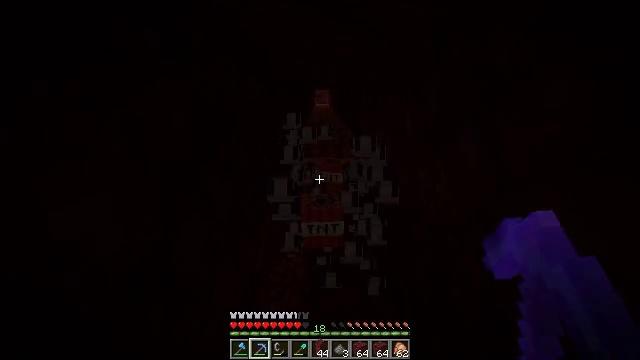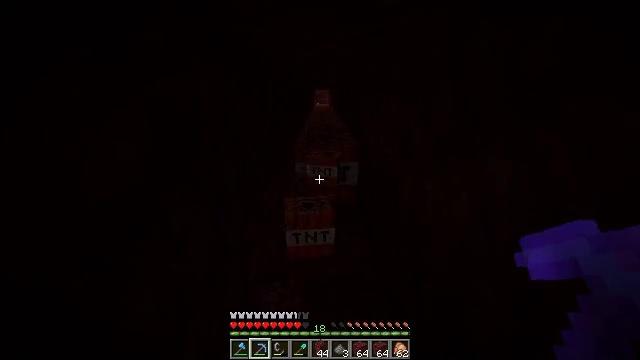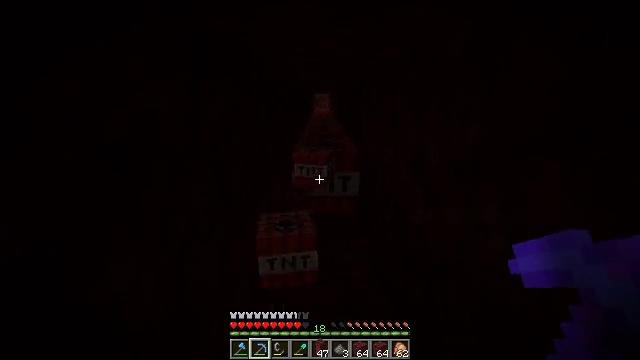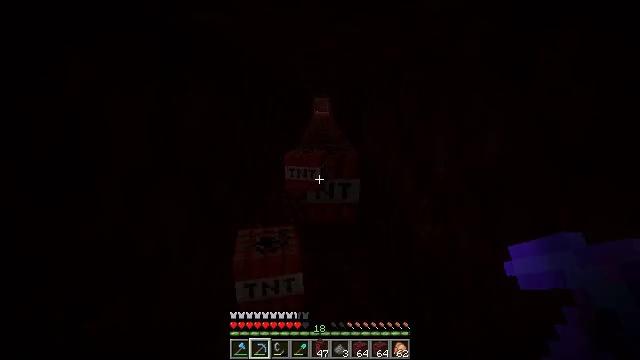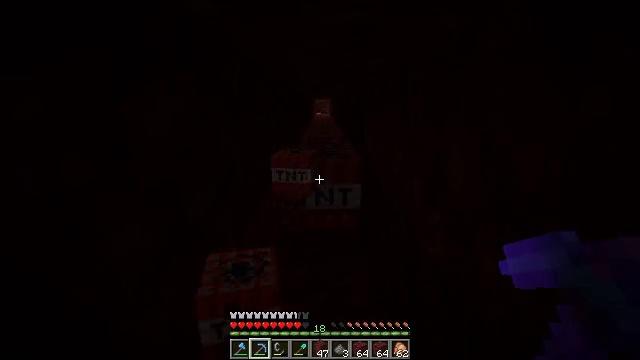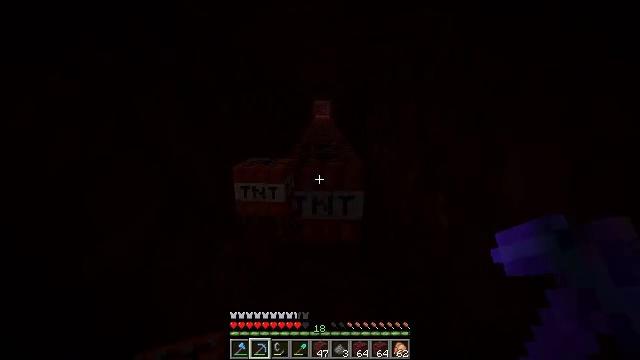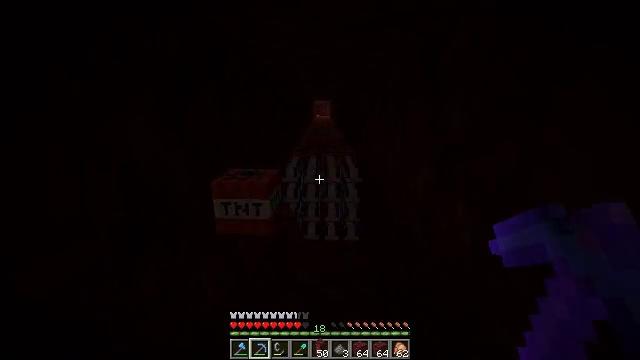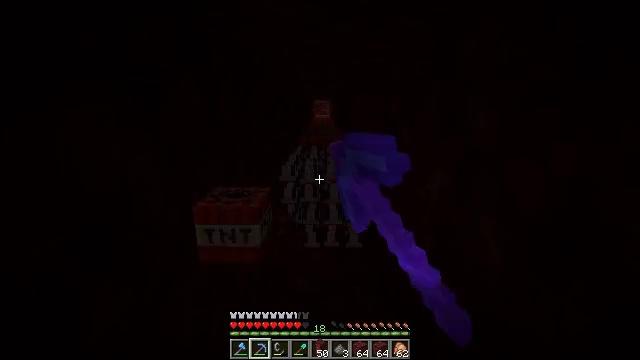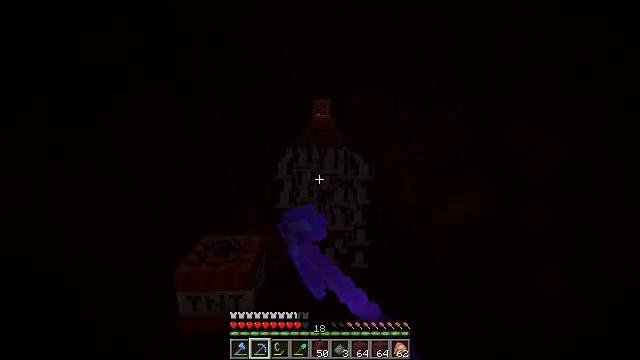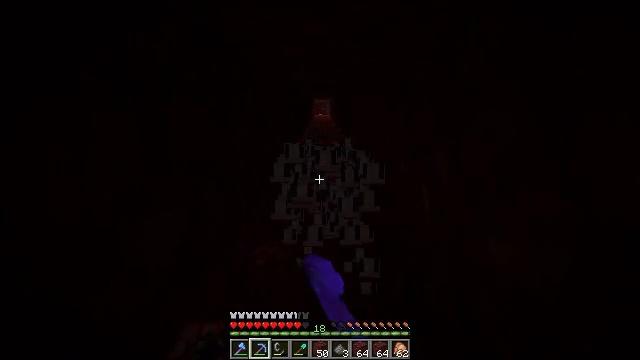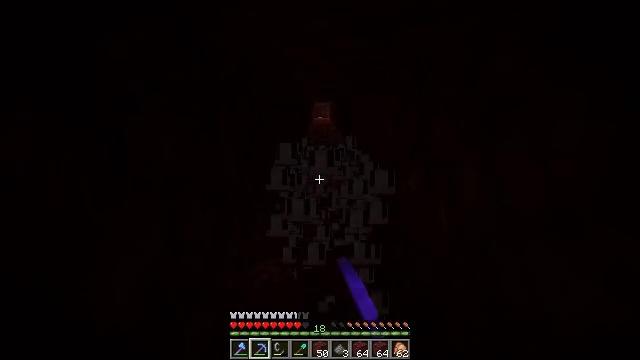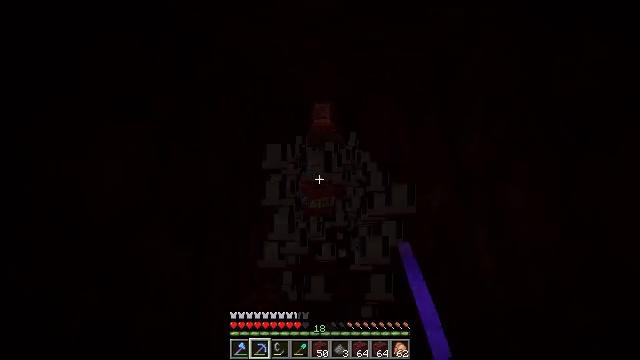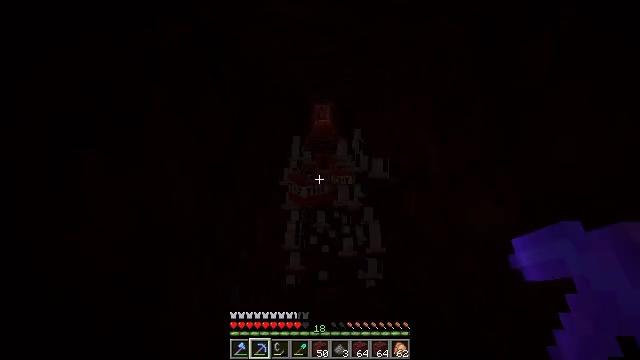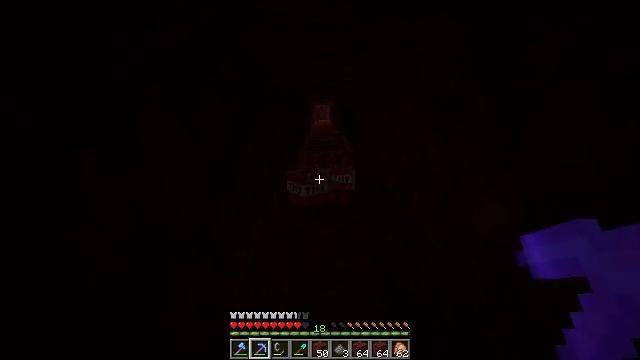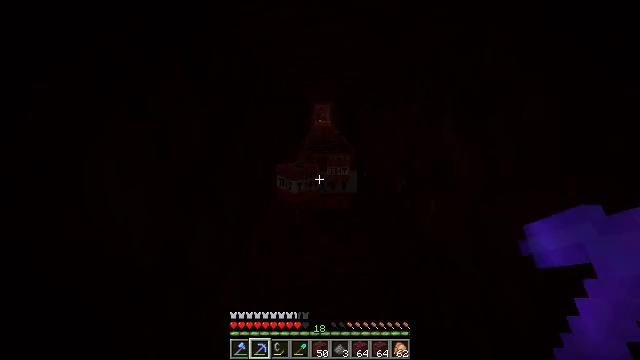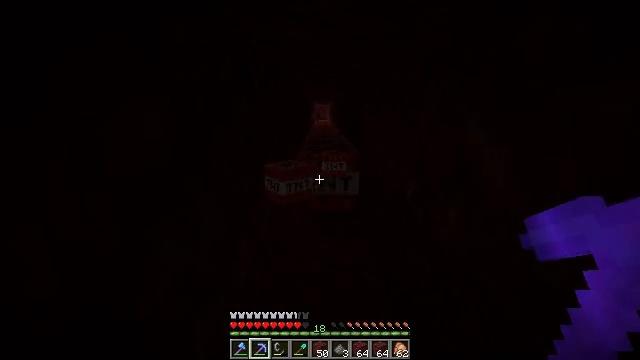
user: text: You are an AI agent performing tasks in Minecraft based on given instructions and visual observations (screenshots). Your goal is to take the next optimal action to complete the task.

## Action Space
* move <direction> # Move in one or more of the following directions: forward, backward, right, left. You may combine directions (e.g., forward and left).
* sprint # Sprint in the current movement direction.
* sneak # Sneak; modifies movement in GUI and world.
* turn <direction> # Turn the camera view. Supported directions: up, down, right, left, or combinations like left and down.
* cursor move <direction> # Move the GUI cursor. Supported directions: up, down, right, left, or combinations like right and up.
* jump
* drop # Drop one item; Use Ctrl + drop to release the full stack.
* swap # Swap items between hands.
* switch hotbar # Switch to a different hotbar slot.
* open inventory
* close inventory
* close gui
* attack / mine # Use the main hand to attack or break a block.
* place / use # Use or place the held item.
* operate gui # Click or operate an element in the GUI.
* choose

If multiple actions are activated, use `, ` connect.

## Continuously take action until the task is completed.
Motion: motion action
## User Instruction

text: Break the TNT to collect it.
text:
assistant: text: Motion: move forward
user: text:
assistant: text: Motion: move forward
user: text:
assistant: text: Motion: move forward
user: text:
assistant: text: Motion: move forward
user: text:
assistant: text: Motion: move forward
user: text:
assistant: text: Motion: move forward, attack / mine
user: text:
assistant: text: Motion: move forward, attack / mine
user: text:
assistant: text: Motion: move forward, attack / mine
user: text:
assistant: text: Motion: move forward
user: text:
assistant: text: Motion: move forward
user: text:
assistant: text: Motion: move forward
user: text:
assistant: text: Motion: move forward
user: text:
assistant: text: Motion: move forward
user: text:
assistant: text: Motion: move forward
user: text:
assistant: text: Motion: move forward
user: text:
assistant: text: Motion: move forward, attack / mine
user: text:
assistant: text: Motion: move forward, attack / mine
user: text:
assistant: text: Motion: move forward, attack / mine
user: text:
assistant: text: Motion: move forward
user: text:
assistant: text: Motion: move forward
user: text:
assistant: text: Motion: move forward
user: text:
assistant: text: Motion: move forward
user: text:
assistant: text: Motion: move forward
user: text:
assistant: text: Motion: move forward
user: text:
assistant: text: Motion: move forward
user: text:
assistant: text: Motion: move forward, attack / mine
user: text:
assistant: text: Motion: move forward, attack / mine
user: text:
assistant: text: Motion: move forward, attack / mine
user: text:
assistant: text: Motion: move forward
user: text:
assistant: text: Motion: move forward